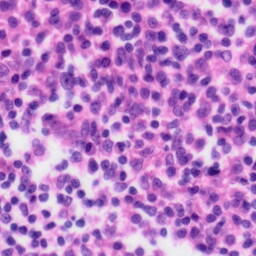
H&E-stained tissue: Tonsil